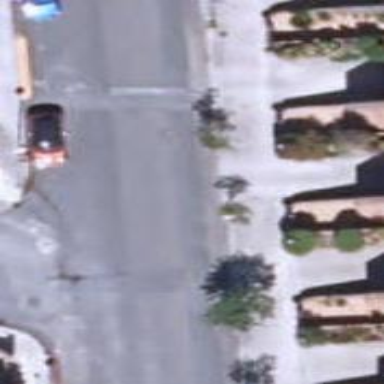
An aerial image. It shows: Residential road with asphalt surface. There are sidewalks on both sides of the road.